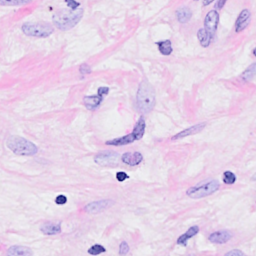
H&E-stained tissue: Breast